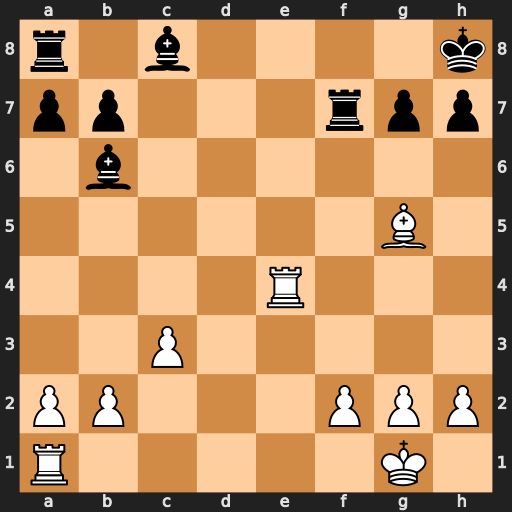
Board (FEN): r1b4k/pp3rpp/1b6/6B1/4R3/2P5/PP3PPP/R5K1
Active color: w
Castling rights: -
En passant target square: -
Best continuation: Re8+ Rf8 Rxf8#